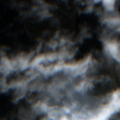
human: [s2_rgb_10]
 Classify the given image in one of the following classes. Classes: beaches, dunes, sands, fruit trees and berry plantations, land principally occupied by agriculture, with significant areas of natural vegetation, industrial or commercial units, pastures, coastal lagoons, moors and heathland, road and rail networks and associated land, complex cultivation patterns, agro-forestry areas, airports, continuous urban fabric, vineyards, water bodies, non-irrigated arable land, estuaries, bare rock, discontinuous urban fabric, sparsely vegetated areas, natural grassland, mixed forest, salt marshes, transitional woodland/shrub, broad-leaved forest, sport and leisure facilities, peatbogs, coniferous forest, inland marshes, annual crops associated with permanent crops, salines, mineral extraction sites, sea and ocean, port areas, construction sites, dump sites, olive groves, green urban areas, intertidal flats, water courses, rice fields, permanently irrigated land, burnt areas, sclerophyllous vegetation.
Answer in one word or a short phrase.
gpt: transitional woodland/shrub, bare rock, sea and ocean